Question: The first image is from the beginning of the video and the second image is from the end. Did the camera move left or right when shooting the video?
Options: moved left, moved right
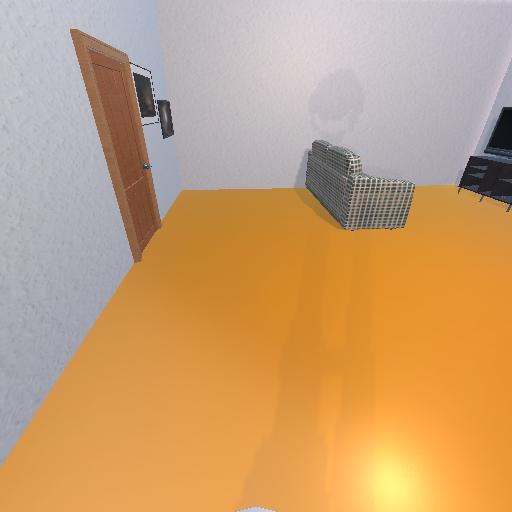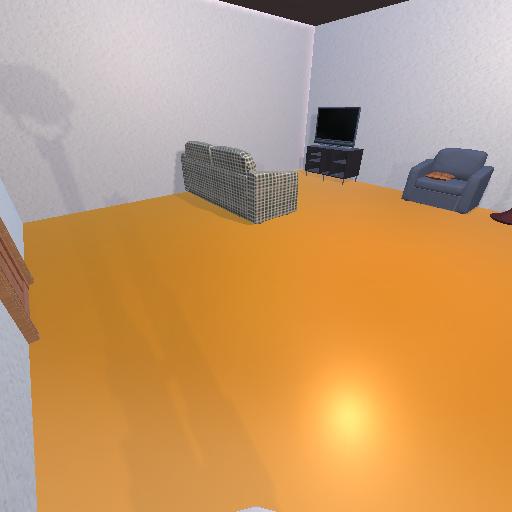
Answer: moved left